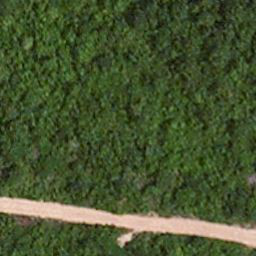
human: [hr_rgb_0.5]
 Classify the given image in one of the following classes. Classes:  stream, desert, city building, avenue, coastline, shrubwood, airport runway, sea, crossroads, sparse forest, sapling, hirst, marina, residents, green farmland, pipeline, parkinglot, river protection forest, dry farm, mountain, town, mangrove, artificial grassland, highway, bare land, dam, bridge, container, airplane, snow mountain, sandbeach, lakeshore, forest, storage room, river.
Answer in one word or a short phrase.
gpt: avenue